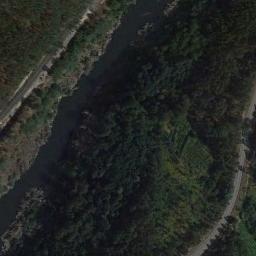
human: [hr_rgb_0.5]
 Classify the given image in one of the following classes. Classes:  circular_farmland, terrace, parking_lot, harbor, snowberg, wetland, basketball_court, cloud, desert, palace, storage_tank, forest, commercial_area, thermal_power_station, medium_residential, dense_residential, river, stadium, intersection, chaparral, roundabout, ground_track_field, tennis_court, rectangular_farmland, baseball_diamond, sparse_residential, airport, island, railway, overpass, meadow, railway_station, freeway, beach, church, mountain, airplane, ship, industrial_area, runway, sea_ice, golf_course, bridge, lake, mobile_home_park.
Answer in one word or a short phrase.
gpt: river